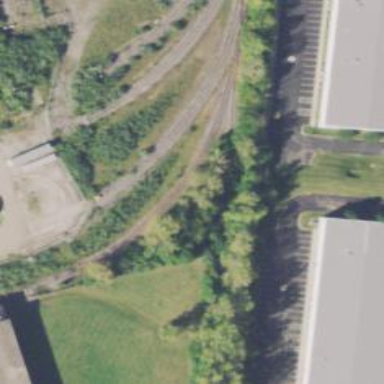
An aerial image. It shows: Disused railway spur.